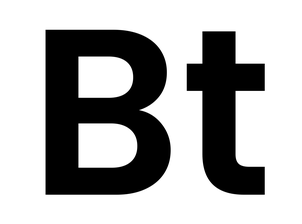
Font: Poppins-SemiBold